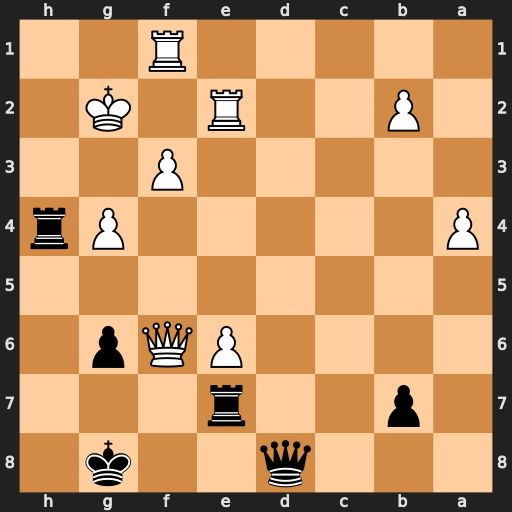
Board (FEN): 3q2k1/1p2r3/4PQp1/8/P5Pr/5P2/1P2R1K1/5R2
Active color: b
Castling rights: -
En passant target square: -
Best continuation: Rh2+ Kxh2 Rh7+ Kg2 Qxf6